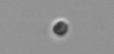
Label: nanoplankton_mix